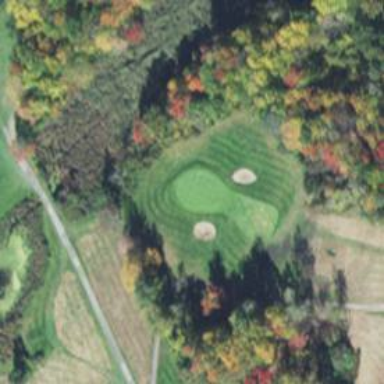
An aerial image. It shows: Golf hole.